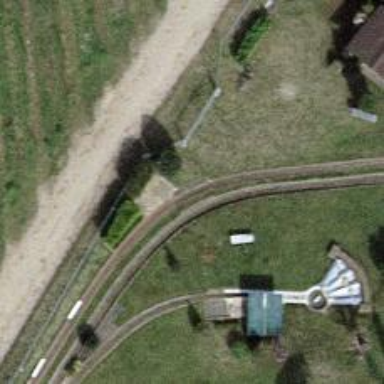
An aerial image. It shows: Miniature railway.